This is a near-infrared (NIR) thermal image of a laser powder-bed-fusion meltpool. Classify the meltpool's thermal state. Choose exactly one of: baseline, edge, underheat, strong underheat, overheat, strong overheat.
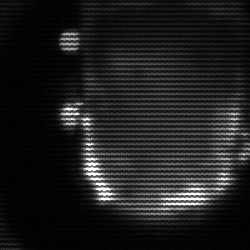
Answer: baseline